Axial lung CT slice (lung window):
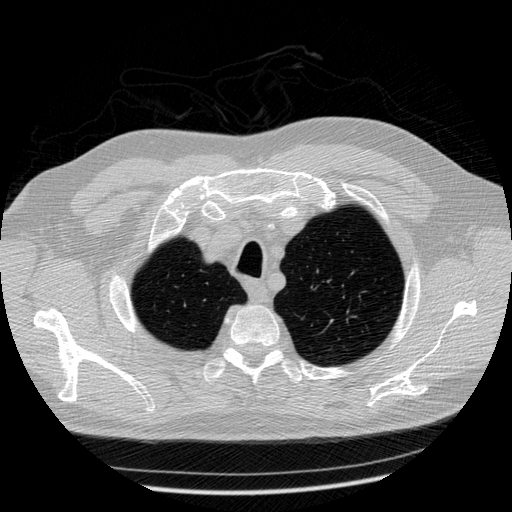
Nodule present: no